Question: I am attempting to export my project as a JAR file. It uses a few external libraries. Here's my package structure in Eclipse:

When I export the project as a JAR, the libraries export. However, when I run the program, I get a ClassNotFoundException because one of my classes is trying to access a library.
Thanks guys!
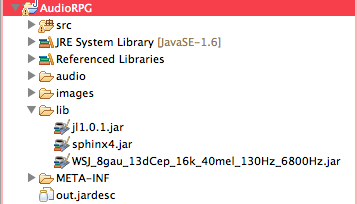
Answer: You can either export your JAR as 'runnable JAR' and select the option of 'Copy required libraries next to generated JAR'.
OR
You can also refer your external libraries using command :
'java -Djava.ext.dirs=lib -jar yourJAR.jar'